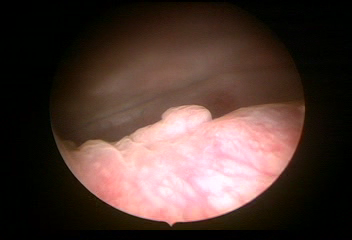
Modality: WLC
Class: Normal mucosa
Bladder cancer association: No